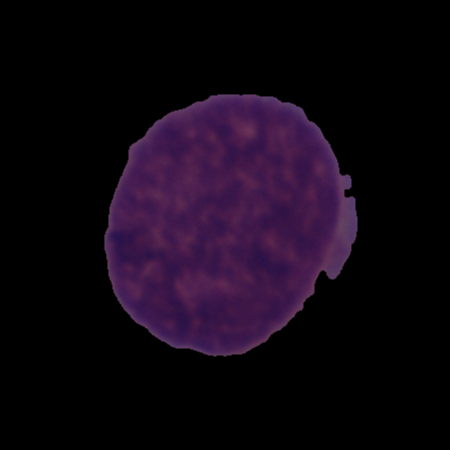
Label: cancer